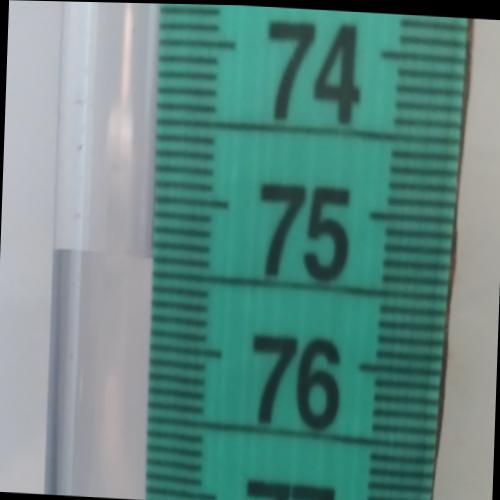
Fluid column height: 75.4 cm